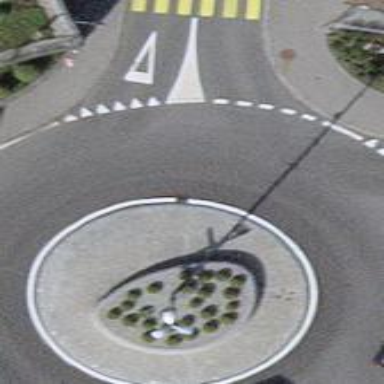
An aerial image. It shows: Secondary road with asphalt surface leading to roundabout.